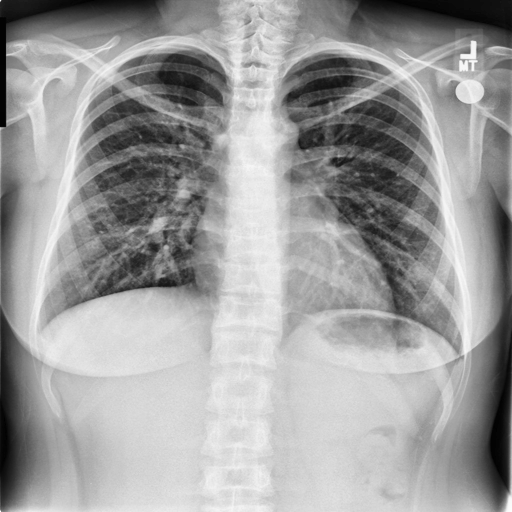
Finding: NORMAL